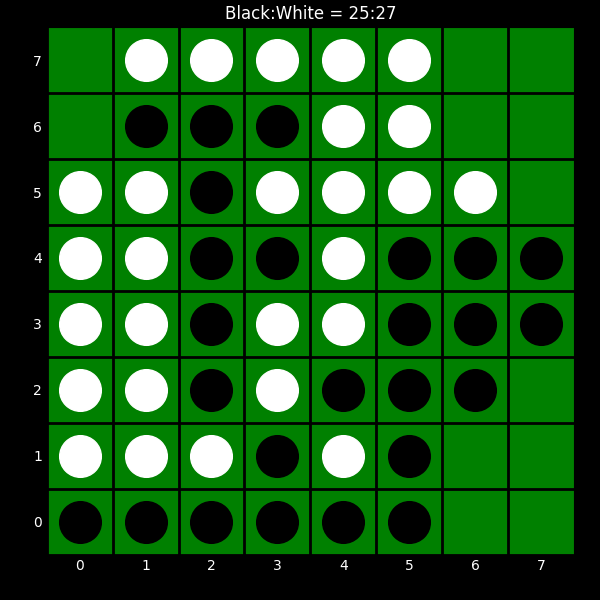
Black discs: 25
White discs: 27